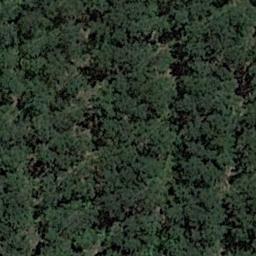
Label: forest